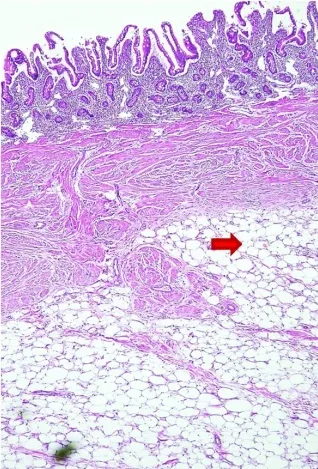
Microscopic examination of small-intestinal lipoma: (A) Low power examination showed lobules of fat separated by delicate fibrovascular trabeculae, dividing the musculosa (red arrow).
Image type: pathology (h&e)